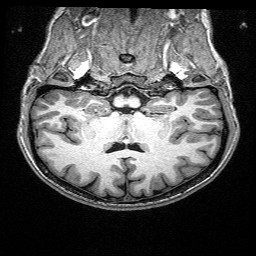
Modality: T1w
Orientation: sagittal
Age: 29
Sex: female
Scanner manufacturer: siemens
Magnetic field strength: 3 T
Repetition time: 2.4 s
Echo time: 0.03 s